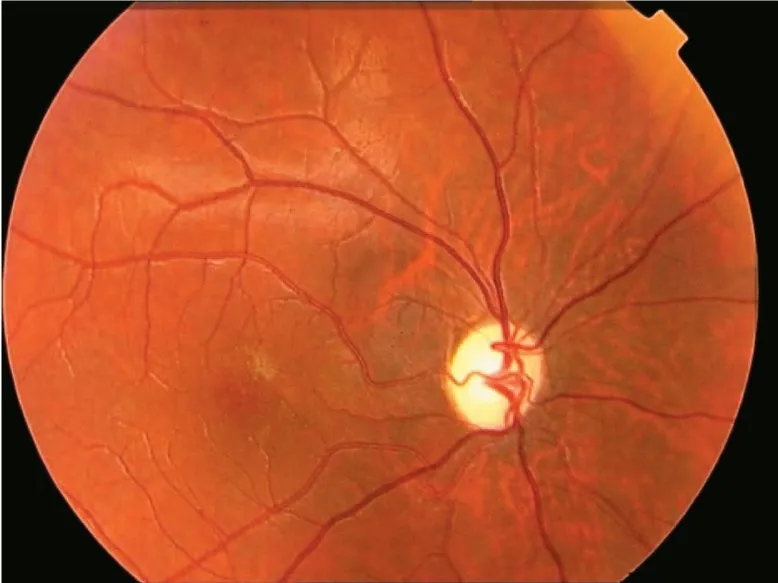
Optic atrophy in the right eye.
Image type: ophthalmic_imaging (fundus_photograph)